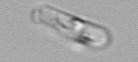
Label: Dactyliosolen_fragilissimus